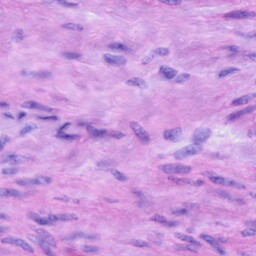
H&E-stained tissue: Cervix